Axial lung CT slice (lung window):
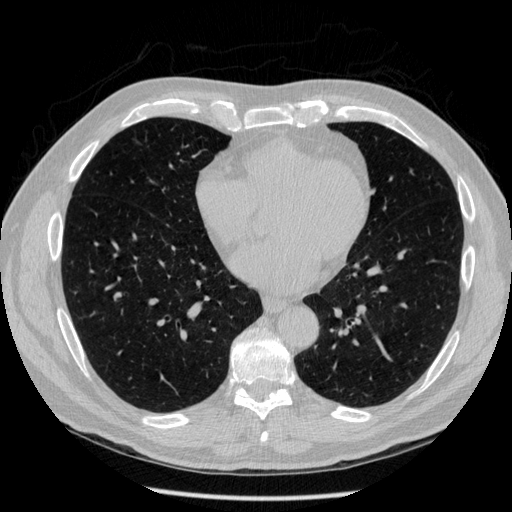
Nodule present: no